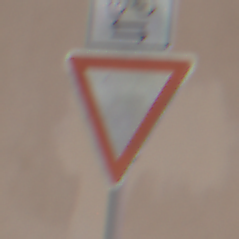
Verkehrszeichen: VorfahrtGewaehren
Zusatzzeichen oben: RichtungsangabeDurchPfeile9
Umgebung: Outdoor, Urban
Tageszeit: Midday
Wetter: PartlyCloudy
Licht: Natural
Jahreszeit: NotSpecified
Kontrast: MediumContrast